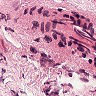
Metastatic tissue present: yes